Question: Since yesterday I cannot debug and step into any source code in VS2010. It is displaying the text as shown in the screenshot below. Whenever click on The text changes to the following:
> No source available. The source code
cannot be displayed.
The funny thing about this screenshot is that it states that it actually find the correct source file with the correct checksum.
What could have happend here and how do I fix it?
In the example below I have setup a simple windows forms application project and set a breakpoint in the form's constructor and then hit f5.
When I start the application separately and then attach to it later, everything works fine. I can hit the breakpoints.

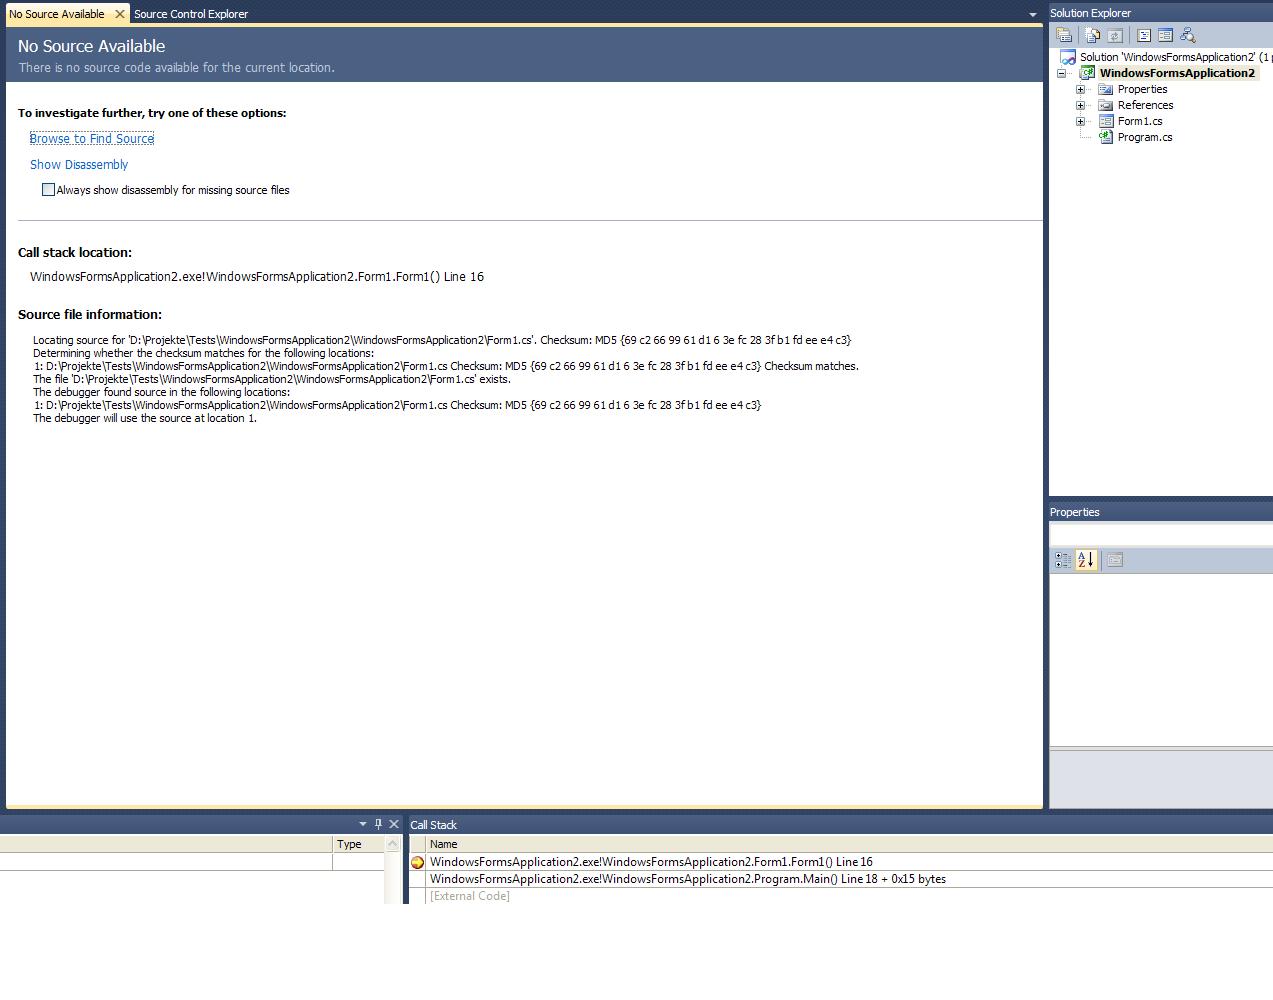
Answer: I have no idea why this happend but resetting the visual studio settings did the trick.